Question: For my databse i've created an index called 'time' on 'created_at':
'''
var os = thisDB.createObjectStore(name, { keyPath : "id" });
os.createIndex("time", "created_at", {unique: false });
'''
As you can see i save the time as a unix integer:
'''
entry['created_at'] = Date.new(entry['created_at']).unix();
var request = sto.add(entry);
'''
So that at end in the console the data looks like this:

My question is how i can get all data in 'asc' or 'desc' created at direction:
Because when i go through the data with a cursor:
'''
function open_cursor(){
var objectStore = ENTRYDB.transaction('entries').objectStore('entries').index('time');
var request = objectStore.openCursor();
request.onsuccess = function(event) {handle_open(event)};
}
function handle_open(evt){
var cursor = evt.target.result;
if (cursor) {
console.log(cursor.value);
cursor.continue();
}
}
'''
Its not sorted by the created at time! It is random! THANKS
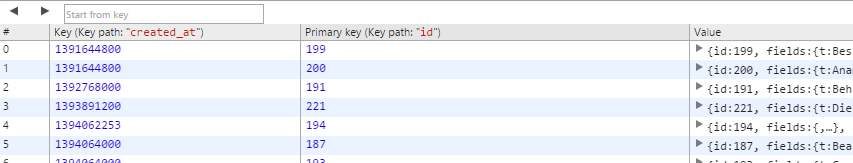
Answer: You can sort ascending/descending in the openCursor function by giving it the second parameter: index.openCursor(undefined, "next"); or "prev" for descending.
Sorting should work on the index, also when you do not provide a next or prev (next is default). When you call openCursor on the index, it loops them in the same way chrome-dev-tools shows them when clicking the "time" index in the debugger.
Are you using the shim by any chance (maybe for iOS/android)? (<URL>, because it is a known issue sorting doesn't really work there. If you aren't sure then I guess this paragraph doesn't apply to you..
You are problably not using the shim because I see a screenshot of the indexedDb from chrome dev-tools, wich you could not have done when using the shim as it uses a different storage mechanism).